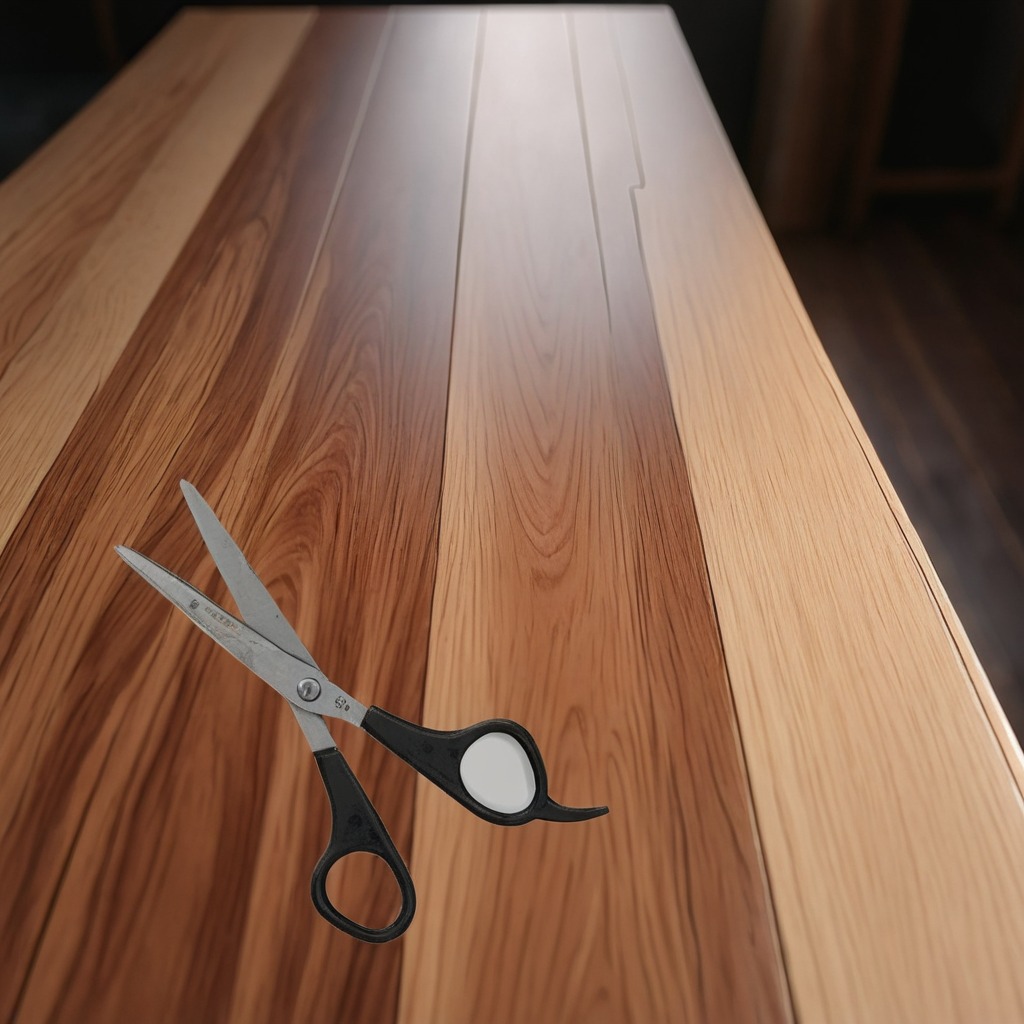
A scissor is lying on the wooden table in a carpentry studio.